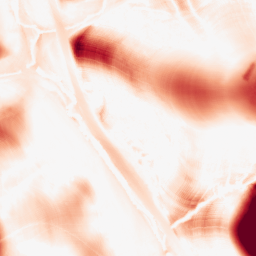
Category: morphological
Decomposition family: tophat
Decomposition parameters: size: 50
mode: white
Upsampling method: quartic
Upsampling parameters: scale: 2
Upsampling scale: 2